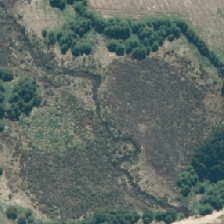
Land cover: herbaceous_freshwater_vege